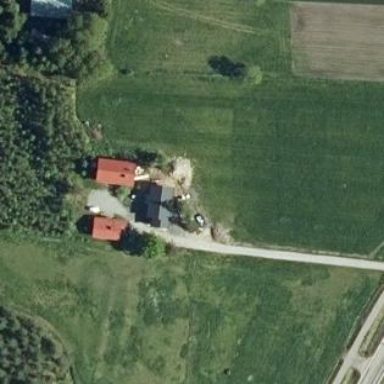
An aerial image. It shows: Farmyard area.